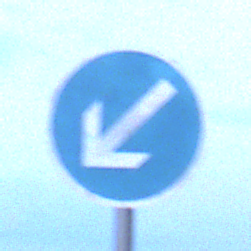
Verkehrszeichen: VorgeschriebeneVorbeifahrtLinks
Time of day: Dawn
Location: Outdoor (Urban)
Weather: PartlyCloudy
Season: NotSpecified
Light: Natural